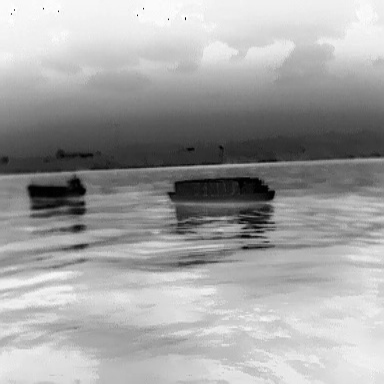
There are two objects shown in the infrared image, including a liner, and a fishing_boat.